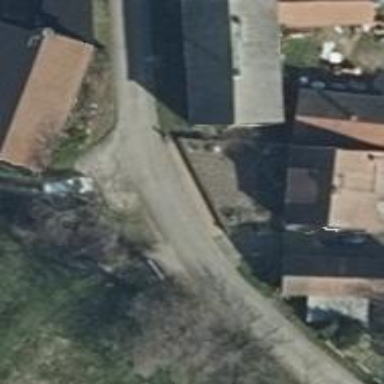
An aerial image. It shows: Asphalt road in residential area.